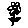
Label: flower